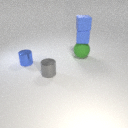
small gray metal cylinder in front of large green rubber sphere